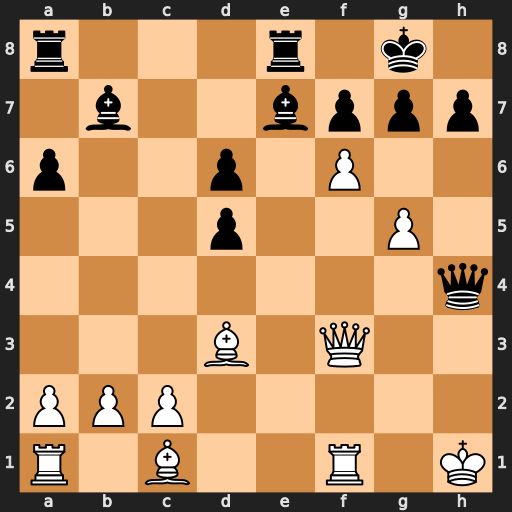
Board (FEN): r3r1k1/1b2bppp/p2p1P2/3p2P1/7q/3B1Q2/PPP5/R1B2R1K
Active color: w
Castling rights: -
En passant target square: -
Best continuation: Kg2 Rab8 Rh1 Qxh1+ Kxh1